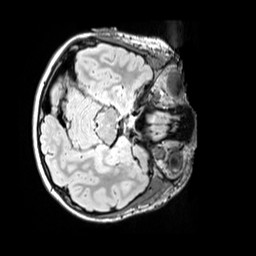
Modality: FLAIR
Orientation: axial
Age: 12
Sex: female
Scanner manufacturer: siemens
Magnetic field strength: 3 T
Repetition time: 5 s
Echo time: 0.388 s